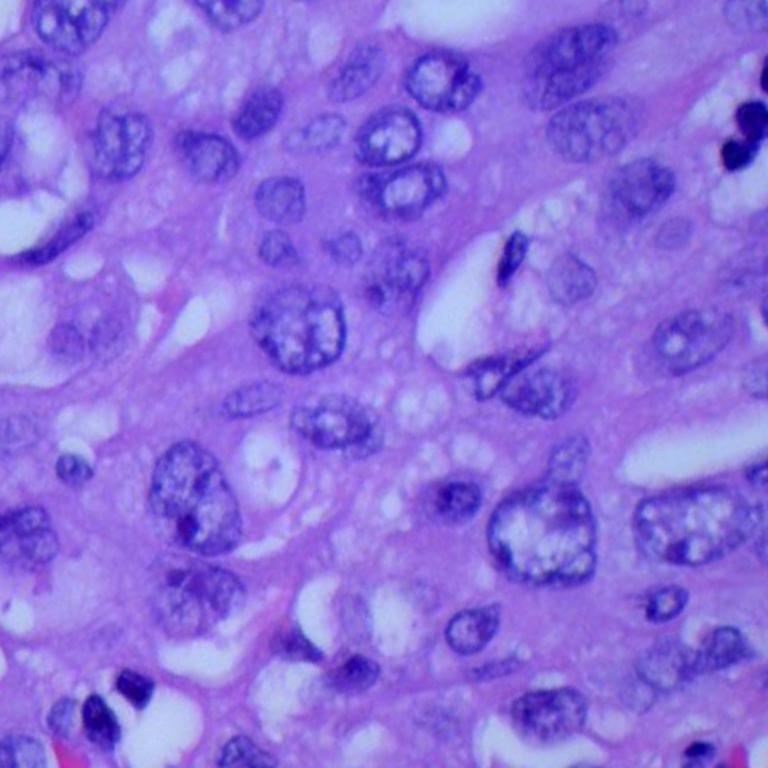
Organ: lung
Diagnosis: adenocarcinomas